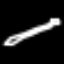
Label: pencil